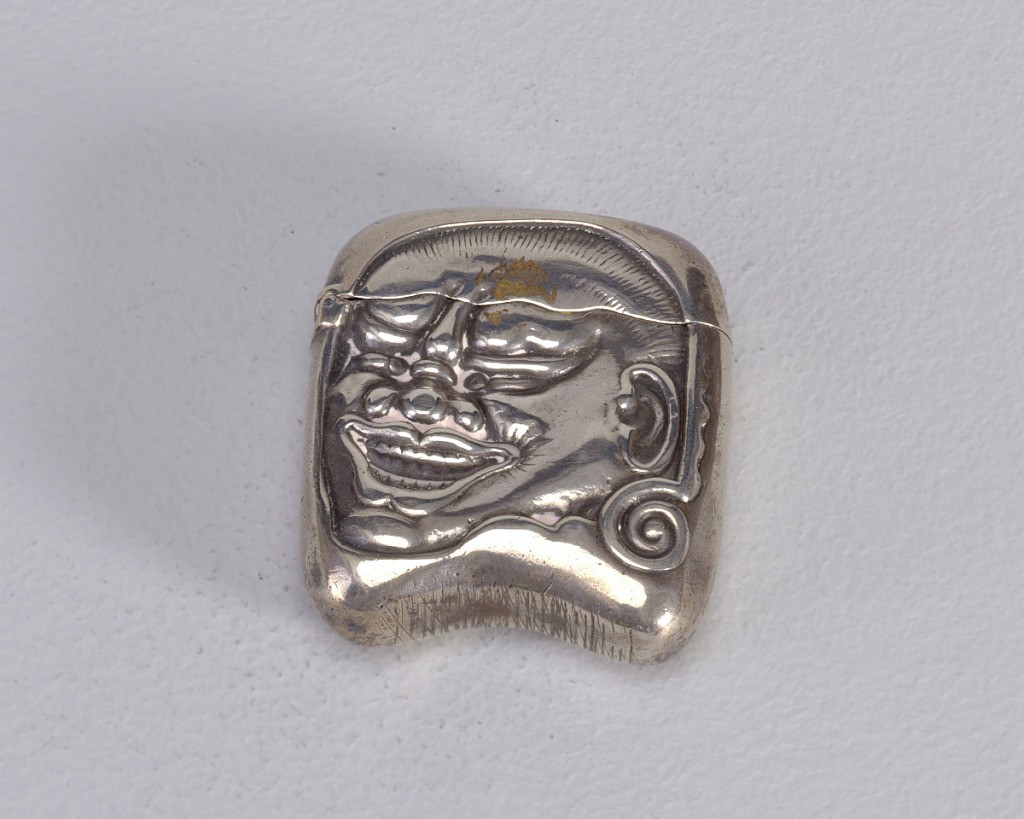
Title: Demon Mask
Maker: Gorham Manufacturing Company, Providence, Rhode Island, USA, founded 1818
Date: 1884
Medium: Silver
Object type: Matchsafe
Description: Oblong, rounded corners and sides, with pronounced concave indentation at bottom, featuring demon's mask, identical on front and reverse; lid with irregular edge deliniated above demon's brow, hinged at side. Striker on bottom in indentation.